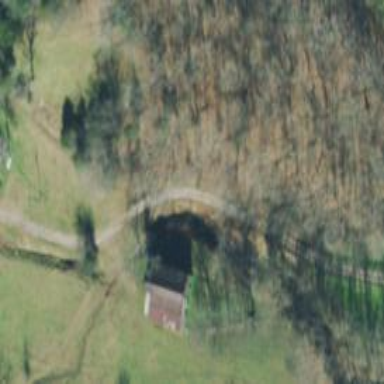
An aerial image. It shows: Driveway leading to service road.